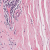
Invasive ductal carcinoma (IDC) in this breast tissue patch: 0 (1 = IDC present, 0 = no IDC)